Identify the transformations in the second image compared to the first.
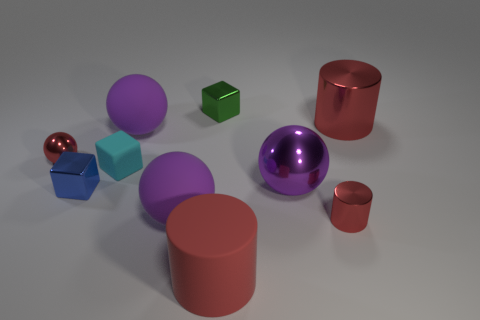
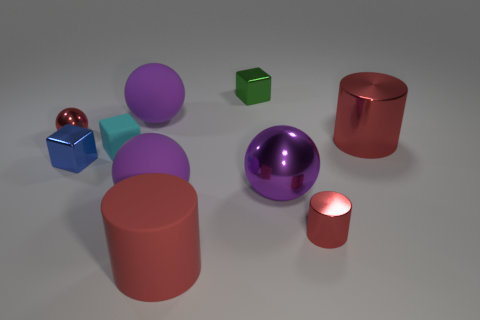
the green object moved
the green thing changed its location
the small green metal block that is behind the small blue shiny block changed its location
the tiny green metallic cube that is behind the tiny blue block moved
the small green shiny block that is on the right side of the small blue metallic thing changed its location